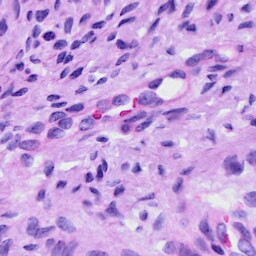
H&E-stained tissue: Cervix